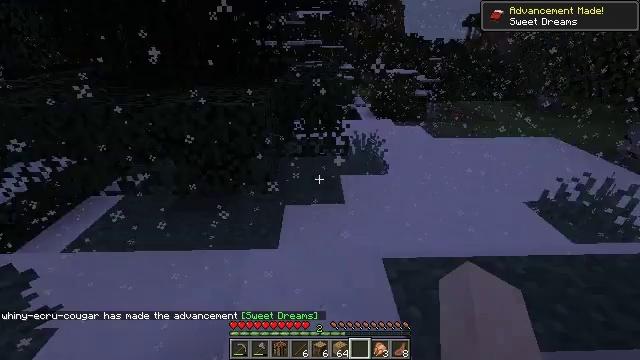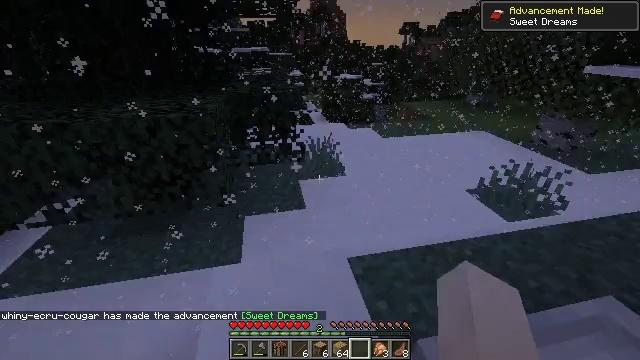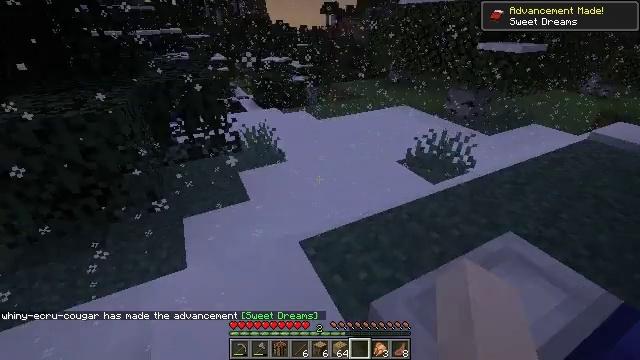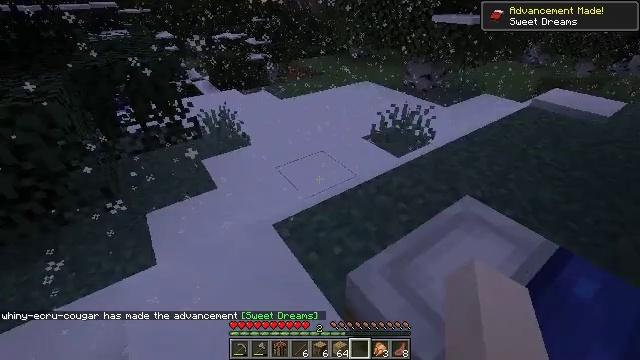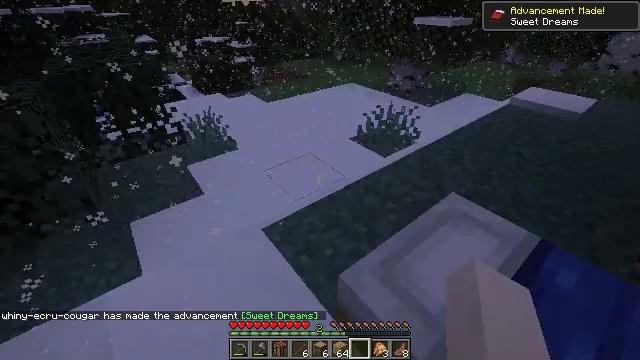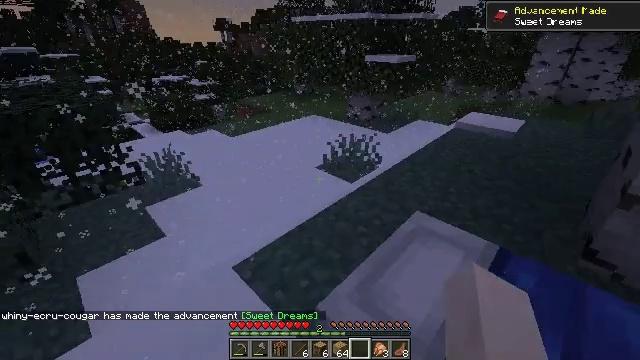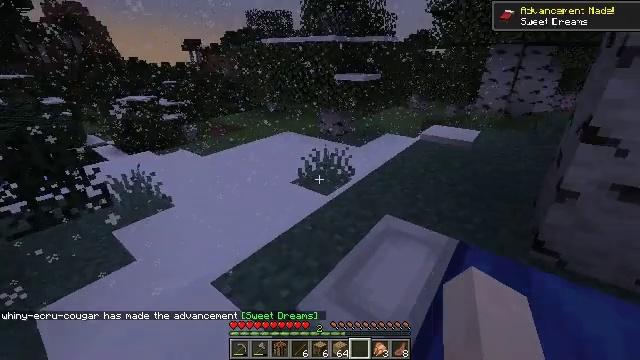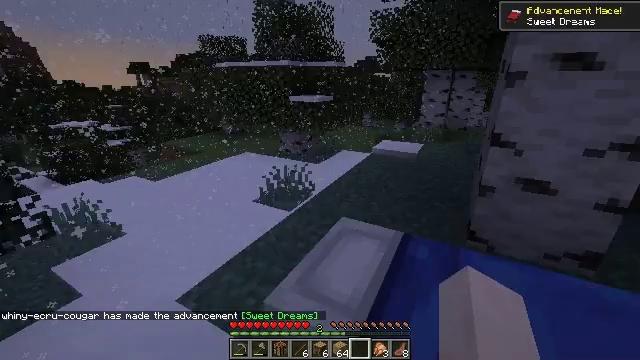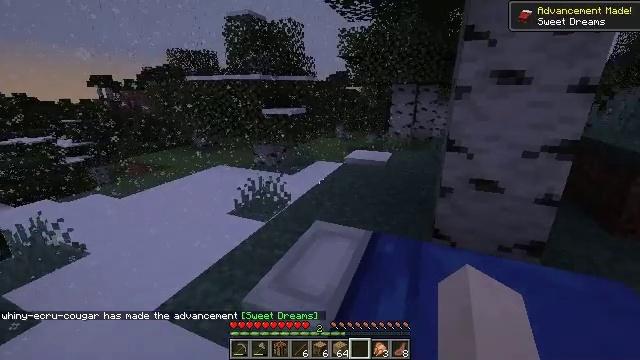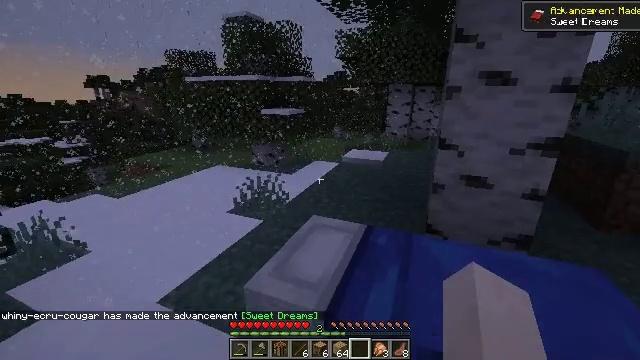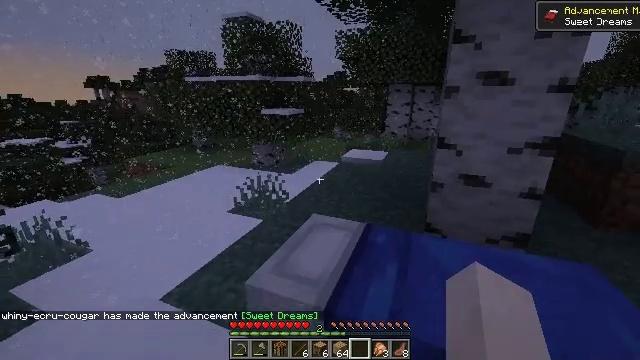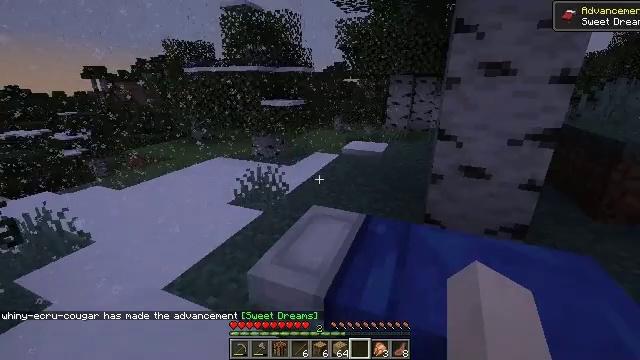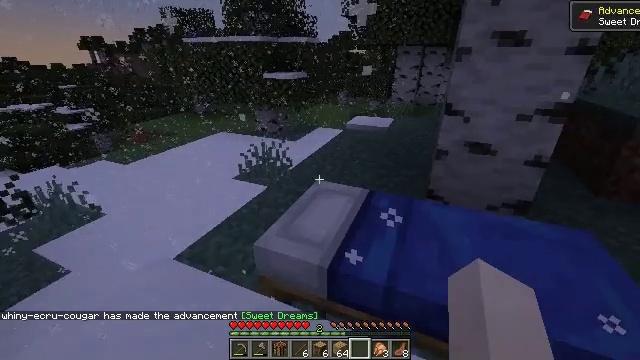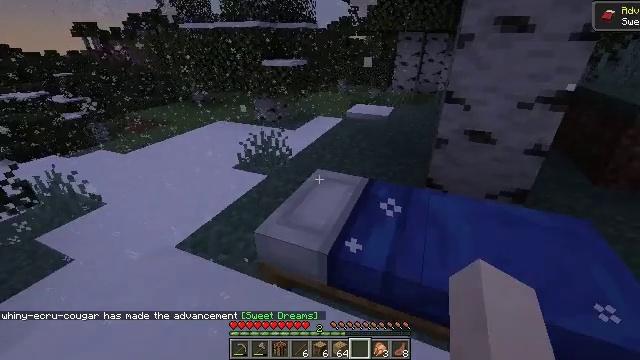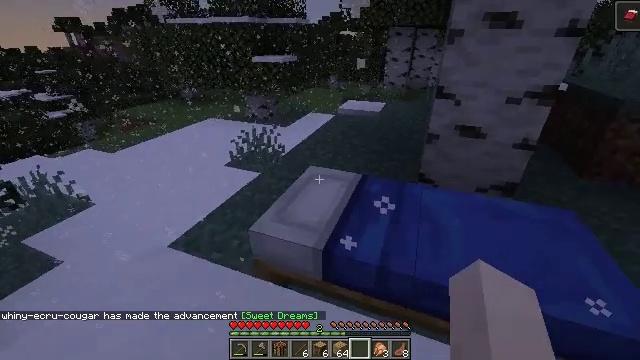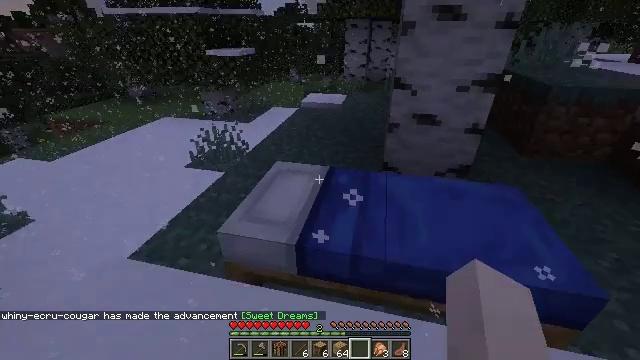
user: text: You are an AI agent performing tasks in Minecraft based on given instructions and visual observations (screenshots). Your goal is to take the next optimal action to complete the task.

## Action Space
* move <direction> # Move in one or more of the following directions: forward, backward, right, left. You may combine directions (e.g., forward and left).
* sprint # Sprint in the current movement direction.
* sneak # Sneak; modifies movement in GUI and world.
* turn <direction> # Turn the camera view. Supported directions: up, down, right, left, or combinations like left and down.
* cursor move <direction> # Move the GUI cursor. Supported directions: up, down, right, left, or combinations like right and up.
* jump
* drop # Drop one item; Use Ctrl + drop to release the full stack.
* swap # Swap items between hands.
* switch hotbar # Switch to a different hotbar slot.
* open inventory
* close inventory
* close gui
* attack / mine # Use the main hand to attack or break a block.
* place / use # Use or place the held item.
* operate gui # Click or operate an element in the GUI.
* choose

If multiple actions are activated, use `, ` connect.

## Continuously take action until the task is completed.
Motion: motion action
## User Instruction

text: Retrieve the blue bed from the ground.
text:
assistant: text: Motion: turn right and up
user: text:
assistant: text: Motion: turn right and down
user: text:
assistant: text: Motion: turn right and down
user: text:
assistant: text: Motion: turn right
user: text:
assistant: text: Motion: move back, turn right and up
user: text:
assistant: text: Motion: move back, turn right and up
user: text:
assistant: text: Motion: move back, turn right and up
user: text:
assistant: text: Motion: turn right and up
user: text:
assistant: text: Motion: no_op
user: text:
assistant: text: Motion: no_op
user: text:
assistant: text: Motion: turn down
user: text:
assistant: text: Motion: turn down
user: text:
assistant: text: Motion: turn down
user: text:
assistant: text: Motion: turn right
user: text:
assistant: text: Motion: turn right and down
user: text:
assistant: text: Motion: turn right and down
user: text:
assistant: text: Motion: attack / mine
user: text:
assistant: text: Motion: attack / mine
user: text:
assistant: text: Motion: attack / mine
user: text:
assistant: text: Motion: attack / mine
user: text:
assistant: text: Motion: attack / mine
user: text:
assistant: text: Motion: attack / mine
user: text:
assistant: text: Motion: attack / mine
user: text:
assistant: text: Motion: attack / mine
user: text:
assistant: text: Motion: attack / mine
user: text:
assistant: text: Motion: attack / mine
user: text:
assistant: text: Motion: attack / mine